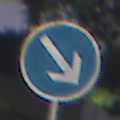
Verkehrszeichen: VorgeschriebeneVorbeifahrtRechts
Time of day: Night
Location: Outdoor (Suburban)
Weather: PartlyCloudy
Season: NotSpecified
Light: Artificial